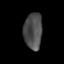
Tissue: lung
Cell type: Endothelial cells
Senescence score: 0.573
Nuclear area (px): 652
Mean DAPI intensity: 77.213